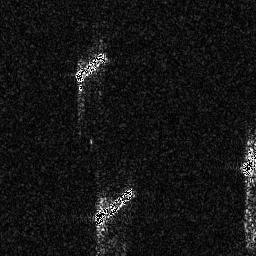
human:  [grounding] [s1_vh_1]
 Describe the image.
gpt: In the satellite image, there is  <ref>1 medium ship </ref> <box>[[28, 19, 41, 32, 0]]</box> located at top,  <ref>1 medium ship </ref> <box>[[36, 72, 51, 87, 0]]</box> located at bottom.